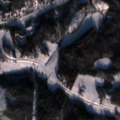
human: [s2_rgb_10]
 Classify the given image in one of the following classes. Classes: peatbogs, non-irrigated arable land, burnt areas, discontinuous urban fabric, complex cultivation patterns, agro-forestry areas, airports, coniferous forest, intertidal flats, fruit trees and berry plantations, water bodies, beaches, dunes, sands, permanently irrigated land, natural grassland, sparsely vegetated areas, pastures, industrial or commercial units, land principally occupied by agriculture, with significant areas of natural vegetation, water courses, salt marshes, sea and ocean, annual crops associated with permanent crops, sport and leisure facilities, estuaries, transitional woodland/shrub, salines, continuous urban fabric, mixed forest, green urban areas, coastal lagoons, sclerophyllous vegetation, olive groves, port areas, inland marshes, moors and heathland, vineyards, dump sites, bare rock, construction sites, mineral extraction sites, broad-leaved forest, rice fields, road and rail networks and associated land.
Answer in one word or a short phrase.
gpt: discontinuous urban fabric, land principally occupied by agriculture, with significant areas of natural vegetation, coniferous forest, mixed forest